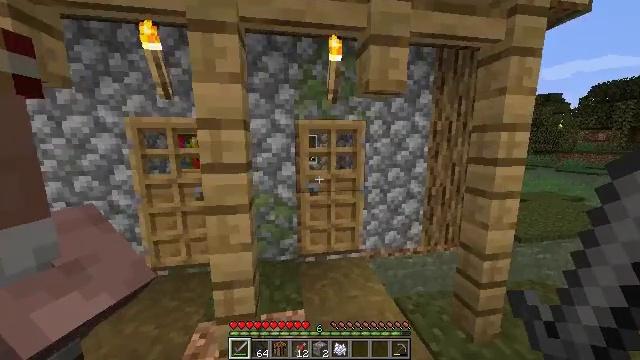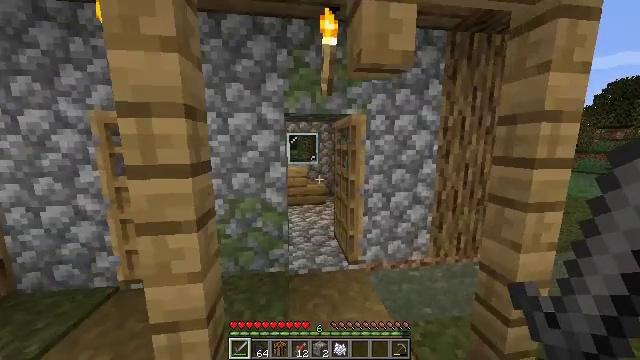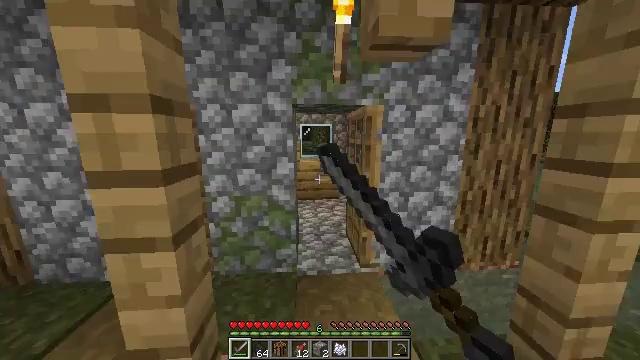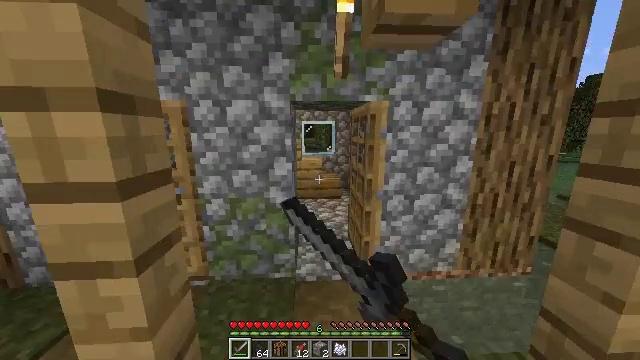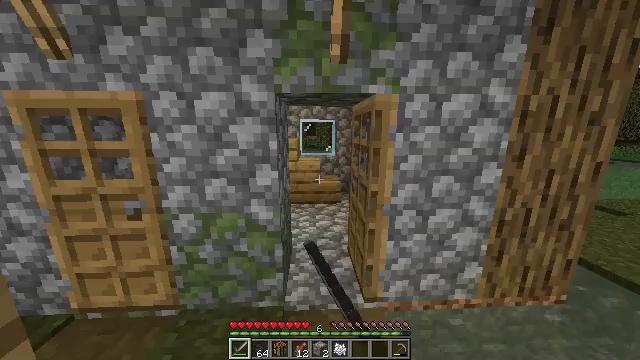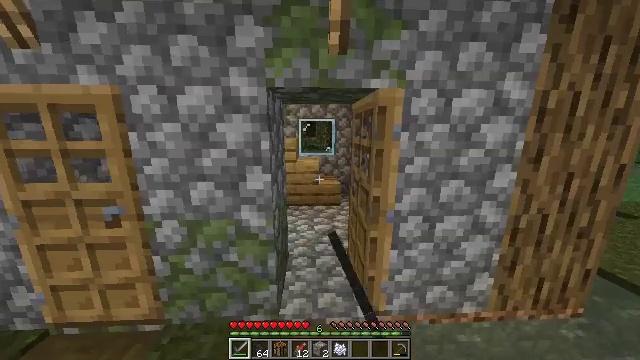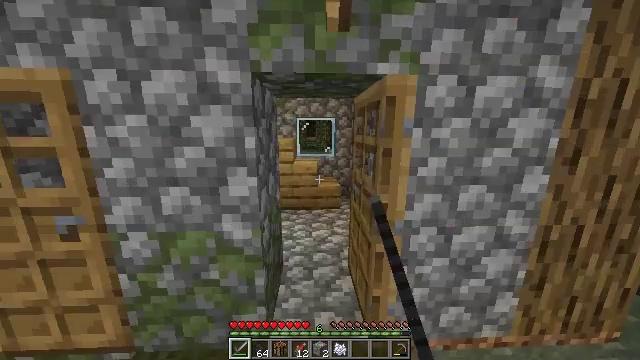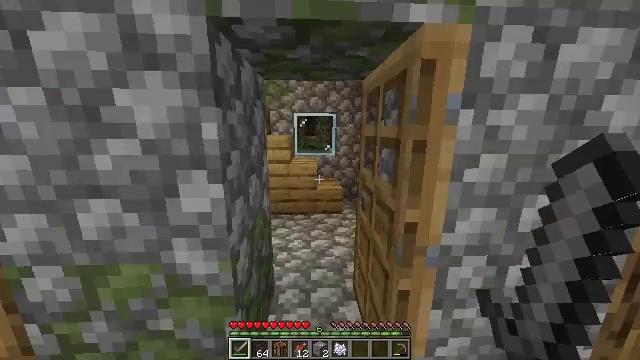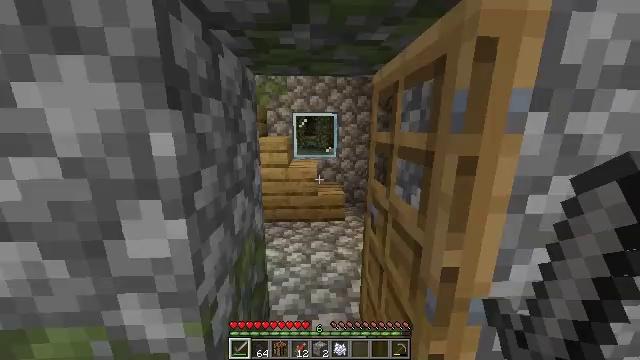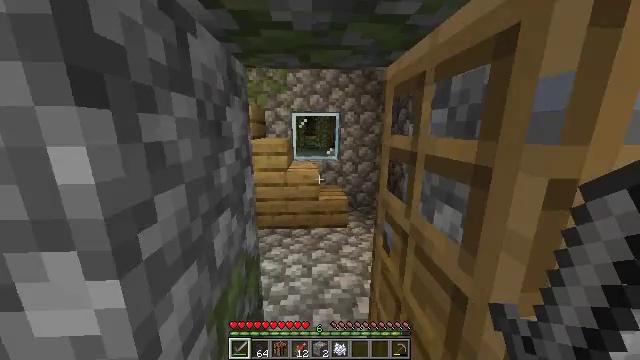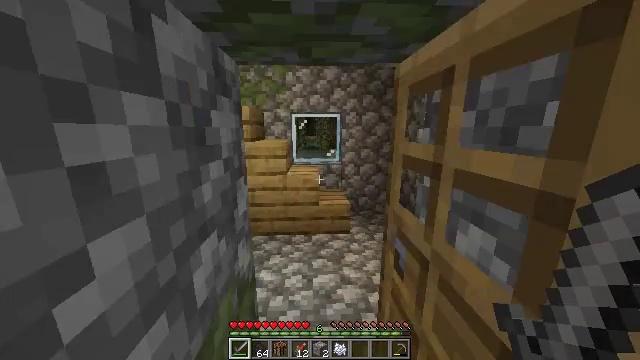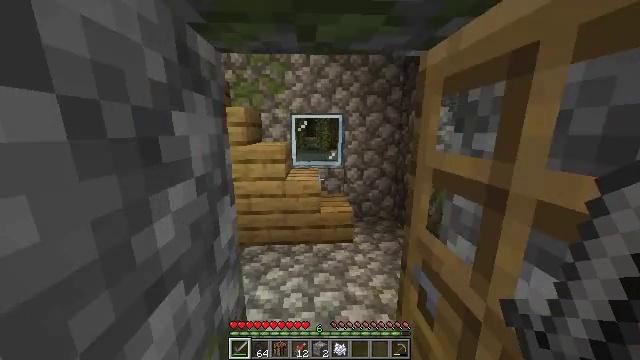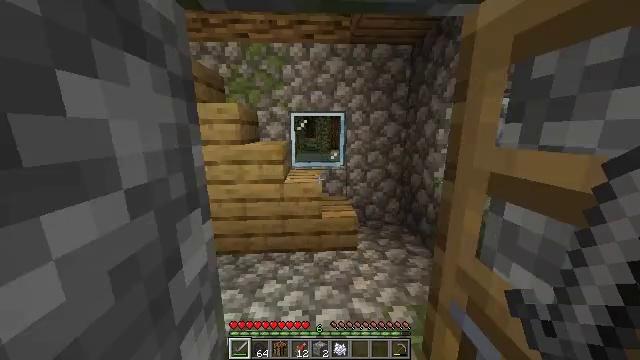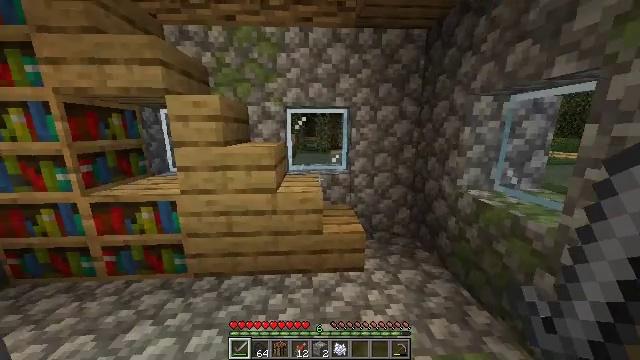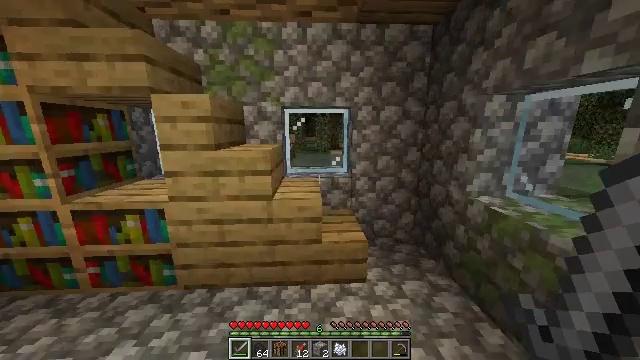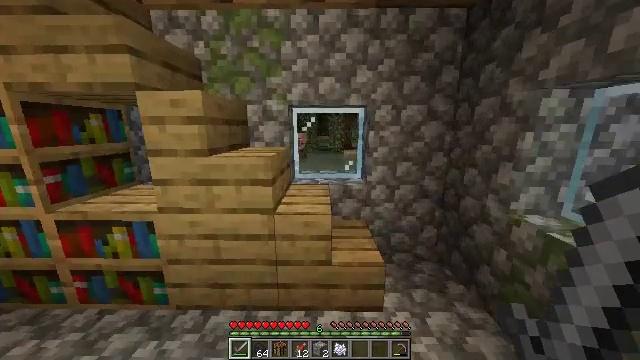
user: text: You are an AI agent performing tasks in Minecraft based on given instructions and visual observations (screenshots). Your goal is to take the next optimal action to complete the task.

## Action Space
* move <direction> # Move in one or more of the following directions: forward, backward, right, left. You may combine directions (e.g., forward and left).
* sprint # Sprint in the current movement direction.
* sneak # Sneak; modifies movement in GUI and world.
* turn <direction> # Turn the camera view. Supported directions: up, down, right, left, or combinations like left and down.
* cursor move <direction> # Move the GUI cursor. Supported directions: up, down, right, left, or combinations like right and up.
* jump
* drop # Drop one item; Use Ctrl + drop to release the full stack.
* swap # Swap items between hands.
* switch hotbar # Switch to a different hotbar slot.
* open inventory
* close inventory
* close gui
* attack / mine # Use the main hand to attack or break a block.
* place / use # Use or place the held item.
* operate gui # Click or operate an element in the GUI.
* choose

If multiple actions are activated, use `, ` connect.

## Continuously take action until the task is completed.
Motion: motion action
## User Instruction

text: Remove the yellow bed.
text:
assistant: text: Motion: move forward, turn left, use / place
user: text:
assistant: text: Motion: move forward, turn left and down, use / place
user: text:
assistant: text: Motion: move forward, use / place
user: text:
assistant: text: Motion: move forward, use / place
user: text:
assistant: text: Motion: move forward, use / place
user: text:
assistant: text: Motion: move forward
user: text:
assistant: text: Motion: move forward
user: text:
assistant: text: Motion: move forward
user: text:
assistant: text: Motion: move forward
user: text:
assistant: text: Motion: move forward
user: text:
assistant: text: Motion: move forward
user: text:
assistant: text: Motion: move forward
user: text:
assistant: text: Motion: move forward
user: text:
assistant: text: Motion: move forward
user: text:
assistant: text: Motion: move forward, turn left
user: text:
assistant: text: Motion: move forward, turn left and down
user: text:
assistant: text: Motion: move forward, turn left
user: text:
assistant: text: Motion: move forward, turn left
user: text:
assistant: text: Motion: turn left
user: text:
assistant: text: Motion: no_op
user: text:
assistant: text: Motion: no_op
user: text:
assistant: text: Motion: no_op
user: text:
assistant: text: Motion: no_op
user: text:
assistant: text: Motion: no_op
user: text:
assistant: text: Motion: no_op
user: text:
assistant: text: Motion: no_op
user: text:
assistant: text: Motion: no_op
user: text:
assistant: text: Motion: no_op
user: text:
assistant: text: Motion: no_op
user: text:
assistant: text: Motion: no_op